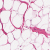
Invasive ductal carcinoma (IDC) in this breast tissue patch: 0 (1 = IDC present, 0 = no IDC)